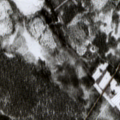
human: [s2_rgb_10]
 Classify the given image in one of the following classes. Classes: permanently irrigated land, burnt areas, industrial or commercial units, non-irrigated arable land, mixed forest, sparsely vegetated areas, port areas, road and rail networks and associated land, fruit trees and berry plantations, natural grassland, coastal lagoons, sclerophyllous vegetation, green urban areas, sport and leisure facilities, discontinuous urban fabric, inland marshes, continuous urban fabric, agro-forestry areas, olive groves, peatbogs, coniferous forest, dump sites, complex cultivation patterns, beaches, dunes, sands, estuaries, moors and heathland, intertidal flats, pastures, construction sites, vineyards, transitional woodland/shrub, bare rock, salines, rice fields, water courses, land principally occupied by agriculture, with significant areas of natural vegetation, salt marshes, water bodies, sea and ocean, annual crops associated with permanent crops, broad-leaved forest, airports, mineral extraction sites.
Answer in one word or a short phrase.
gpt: coniferous forest, transitional woodland/shrub